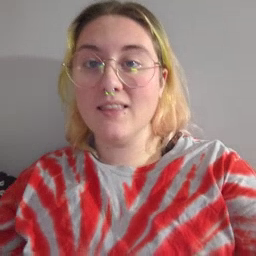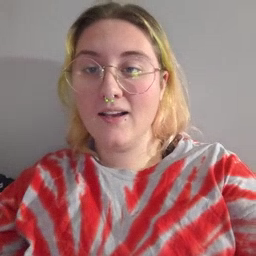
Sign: not